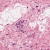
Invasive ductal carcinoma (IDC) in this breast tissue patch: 0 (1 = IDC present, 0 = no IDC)